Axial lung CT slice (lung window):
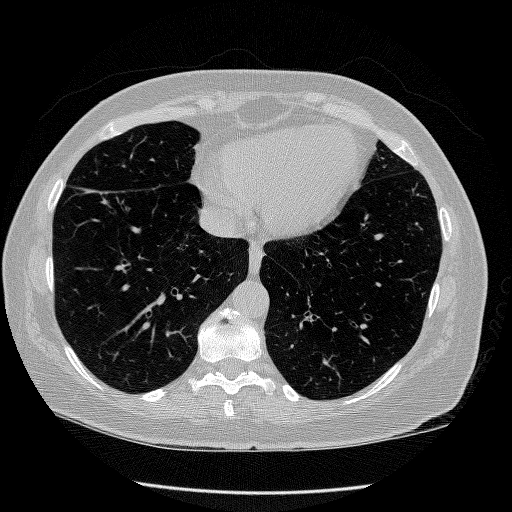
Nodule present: no